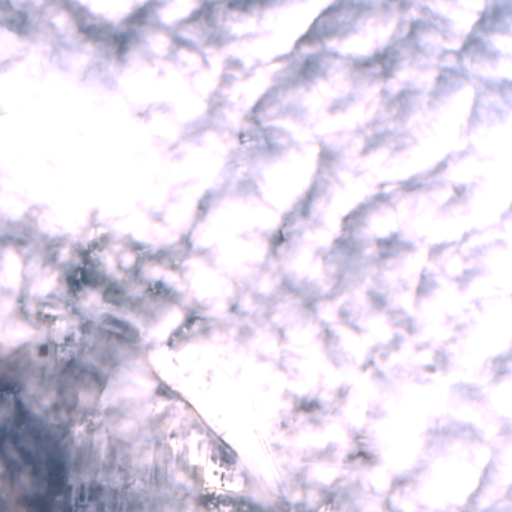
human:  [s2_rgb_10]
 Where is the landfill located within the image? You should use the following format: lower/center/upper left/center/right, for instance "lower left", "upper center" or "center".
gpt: The landfill is located in the center right of the image.
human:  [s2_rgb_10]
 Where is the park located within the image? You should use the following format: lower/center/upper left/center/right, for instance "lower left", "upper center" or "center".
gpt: The park is located in the center left of the image.
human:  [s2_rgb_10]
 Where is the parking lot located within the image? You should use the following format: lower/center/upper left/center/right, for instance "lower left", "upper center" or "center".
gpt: The parking lot is located in the upper right of the image.
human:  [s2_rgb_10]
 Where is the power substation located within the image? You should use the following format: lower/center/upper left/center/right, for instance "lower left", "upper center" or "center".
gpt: The power substation is located in the upper right of the image.
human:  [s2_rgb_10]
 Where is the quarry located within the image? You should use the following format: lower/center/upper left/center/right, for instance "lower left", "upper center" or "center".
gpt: The quarry is located in the upper right of the image.
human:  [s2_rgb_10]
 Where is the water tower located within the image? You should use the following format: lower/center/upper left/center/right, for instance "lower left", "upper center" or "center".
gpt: The water tower is located in the upper right of the image.
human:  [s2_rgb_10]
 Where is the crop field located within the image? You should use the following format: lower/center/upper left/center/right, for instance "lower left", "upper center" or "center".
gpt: There is no crop field in the image.